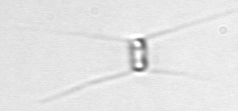
Label: Chaetoceros_tenuissimus